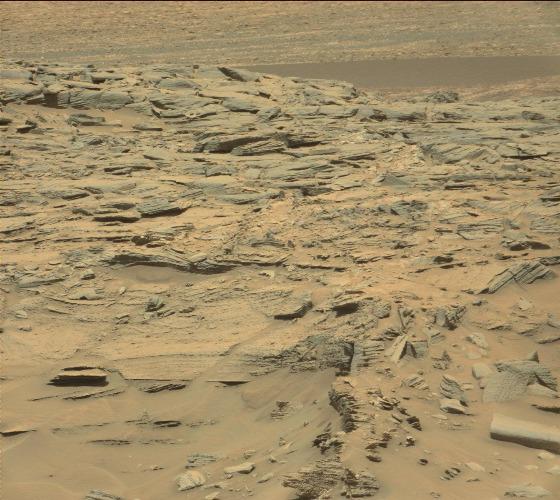
Terrain classes present: Bedrock, Gravel / Sand / Soil, Rock, Shadow